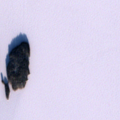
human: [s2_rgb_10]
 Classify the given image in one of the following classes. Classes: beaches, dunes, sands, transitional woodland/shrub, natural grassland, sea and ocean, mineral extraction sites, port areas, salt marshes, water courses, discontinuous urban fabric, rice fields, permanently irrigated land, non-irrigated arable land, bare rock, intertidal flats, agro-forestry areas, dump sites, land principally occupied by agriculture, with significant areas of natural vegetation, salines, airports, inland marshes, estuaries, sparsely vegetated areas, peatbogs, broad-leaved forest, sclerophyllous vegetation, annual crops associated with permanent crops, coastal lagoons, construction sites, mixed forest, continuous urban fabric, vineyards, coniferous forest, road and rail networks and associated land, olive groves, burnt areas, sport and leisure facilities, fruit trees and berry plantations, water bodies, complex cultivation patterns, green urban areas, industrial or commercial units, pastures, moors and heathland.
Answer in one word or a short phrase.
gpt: coniferous forest, water bodies